Question: Am developing an installer for my application using wix installer.installer. Wix is really new to me .
In that installer am having a custom dialog and where i have kept check boxes inside it.
'''
<Control Id="InstallWORD" Type="CheckBox" X="20" Y="200" Width="200" Height="17" Property="INSTALLWORD" CheckBoxValue="1"
Text="Install Word Plug-In?" />
'''
the above is the code i used for keeping check box. But now i need to insert a small picture near the checkbox (ie)
similar like this

how to make it possible in wix installer??
Thanks .
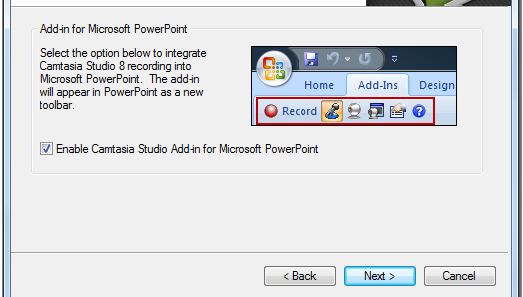
Answer: Need to add a Binary element to the file:
'''
<Binary Id="MainImage" SourceFile="Resources/Images/weblabel.jpg" />
'''
...and to set the Text of the Bitmap Control to "MainImage":
'''
<Control Id="Bitmap"
Type="Bitmap"
X="0"
Y="0"
Width="258"
Height="185"
TabSkip="no"
Text="MainImage" />
'''
and for adding a group box
'''
<Control Id="grpBox" Type="GroupBox" X="8" Y="50" Width="355" Height="210" Text="Add-in for Microsoft Office" ></Control>
'''
and now it works. :)